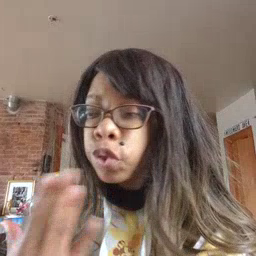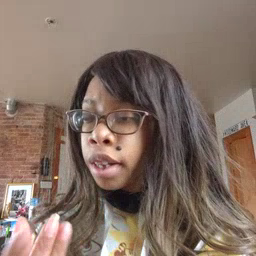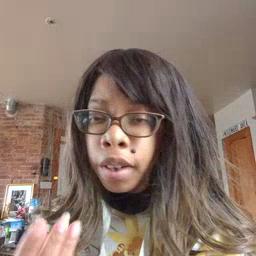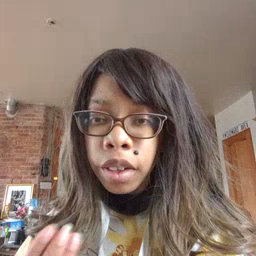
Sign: wet